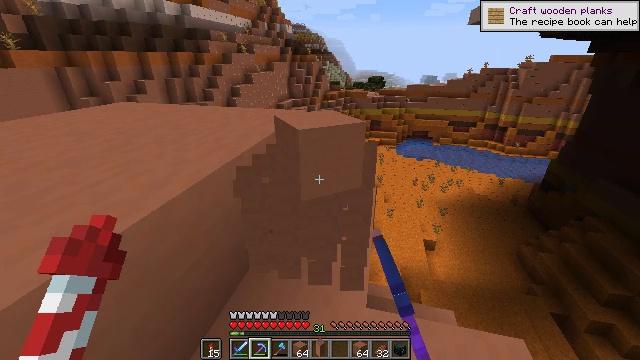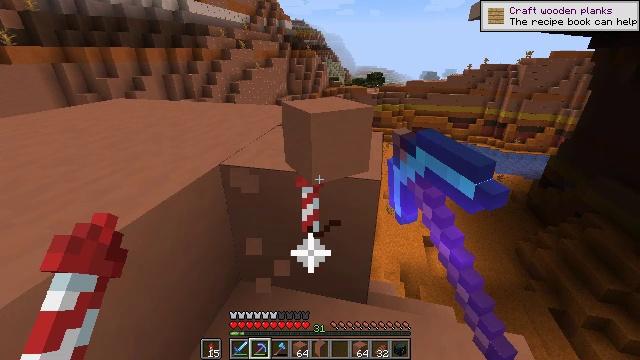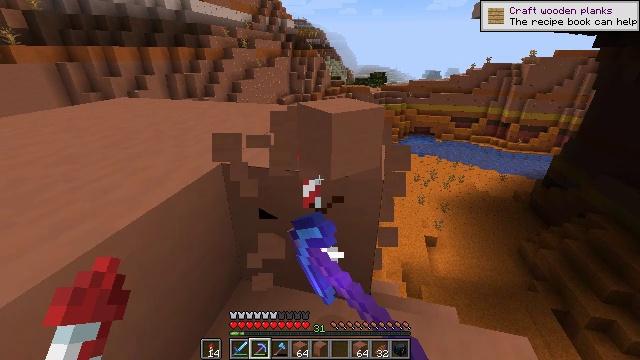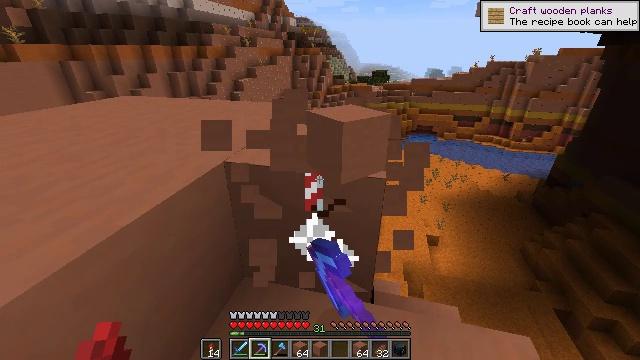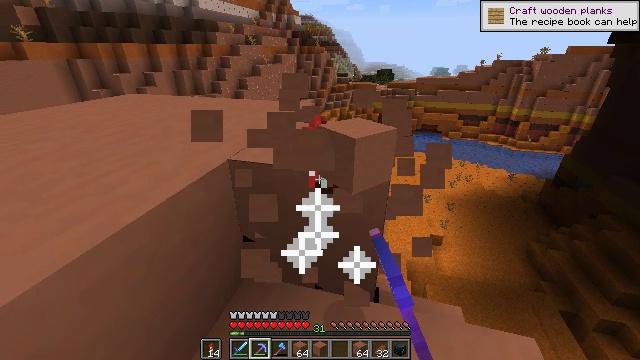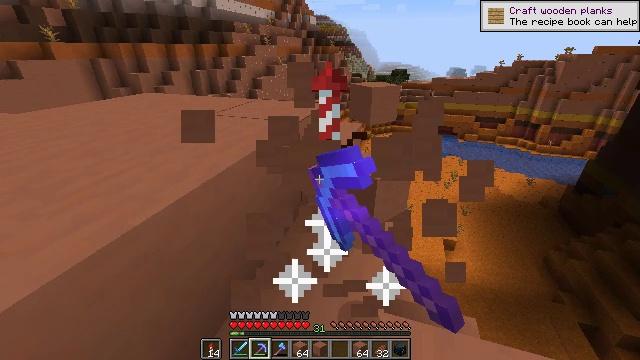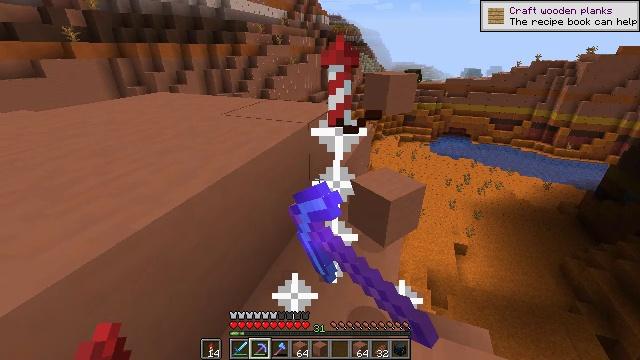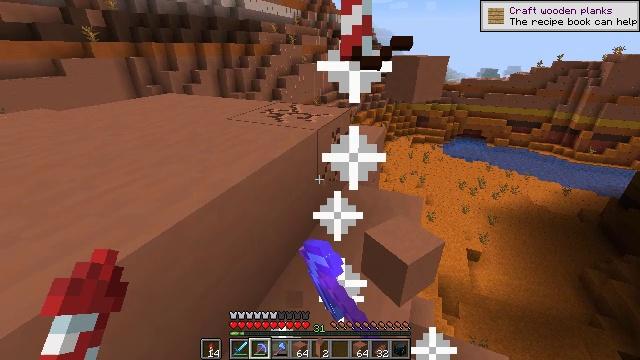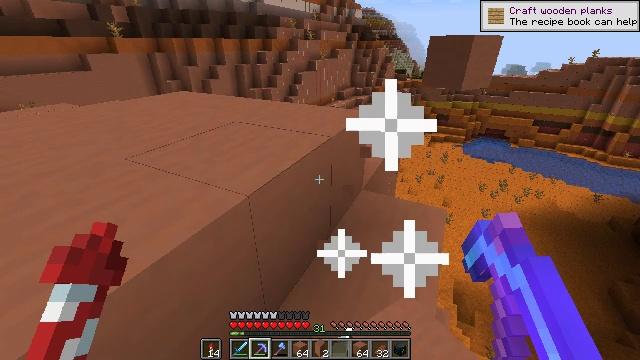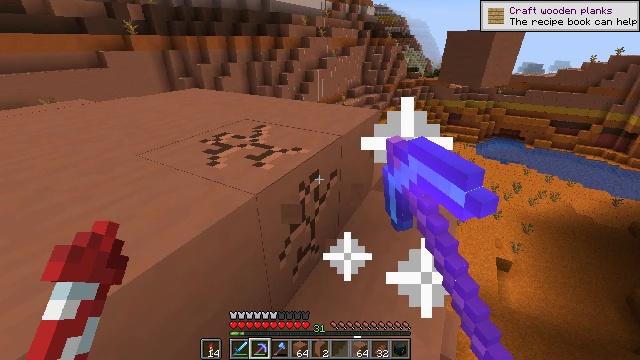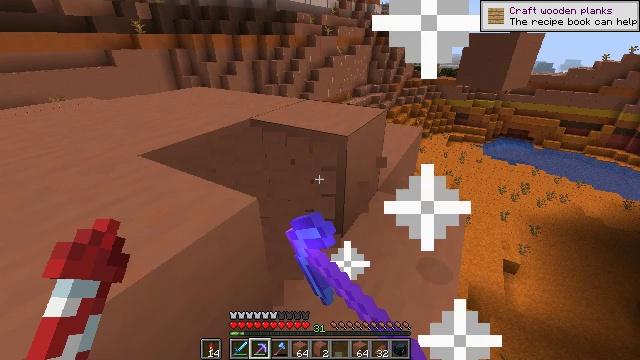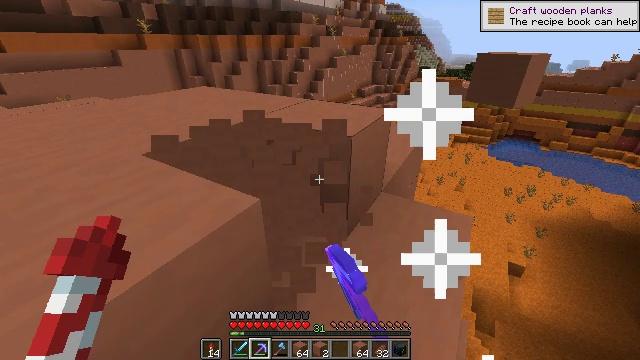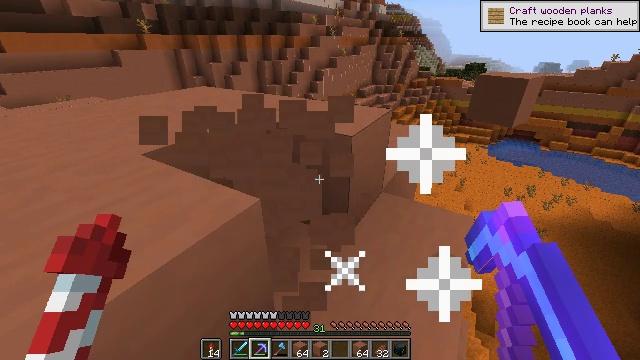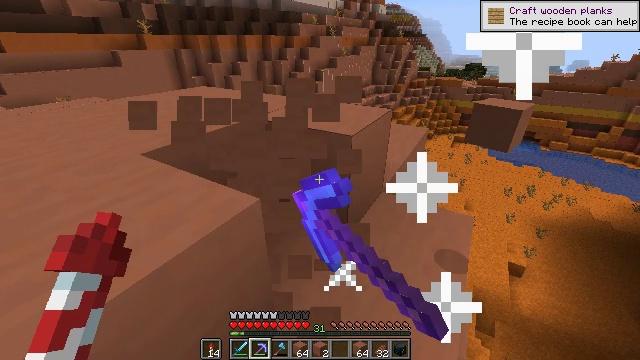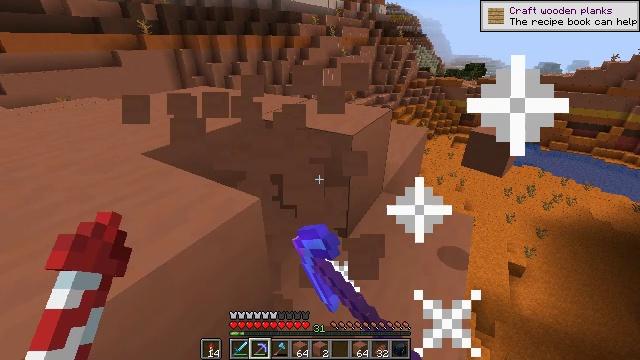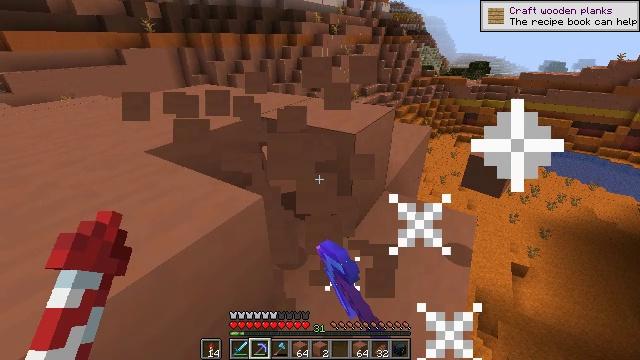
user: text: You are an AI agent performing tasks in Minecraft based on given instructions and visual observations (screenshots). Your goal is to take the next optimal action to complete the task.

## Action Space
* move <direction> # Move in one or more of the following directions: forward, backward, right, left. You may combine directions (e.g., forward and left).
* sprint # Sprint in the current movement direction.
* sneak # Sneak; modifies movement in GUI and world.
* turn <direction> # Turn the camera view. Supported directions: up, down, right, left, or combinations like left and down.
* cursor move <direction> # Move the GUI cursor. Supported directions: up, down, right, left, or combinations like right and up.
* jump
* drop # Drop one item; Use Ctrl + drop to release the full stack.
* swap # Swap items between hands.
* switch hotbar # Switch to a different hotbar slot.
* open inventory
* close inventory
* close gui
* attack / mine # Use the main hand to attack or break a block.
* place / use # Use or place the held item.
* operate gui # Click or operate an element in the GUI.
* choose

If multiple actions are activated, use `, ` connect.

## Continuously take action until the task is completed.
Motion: motion action
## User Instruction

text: Break terracotta to collect it.
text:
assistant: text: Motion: attack / mine
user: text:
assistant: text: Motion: attack / mine
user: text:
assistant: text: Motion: attack / mine
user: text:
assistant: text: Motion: attack / mine
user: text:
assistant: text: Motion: move forward, turn left, attack / mine
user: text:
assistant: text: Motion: move forward, turn left, attack / mine
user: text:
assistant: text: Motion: move forward, turn left, attack / mine
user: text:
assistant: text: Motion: turn left, attack / mine
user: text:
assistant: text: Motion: turn left, attack / mine
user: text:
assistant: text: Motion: turn left, attack / mine
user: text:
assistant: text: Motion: attack / mine
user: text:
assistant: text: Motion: attack / mine
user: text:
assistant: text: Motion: attack / mine
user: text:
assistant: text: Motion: attack / mine
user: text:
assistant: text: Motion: attack / mine
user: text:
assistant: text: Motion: attack / mine
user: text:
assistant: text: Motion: attack / mine
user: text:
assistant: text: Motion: move right, attack / mine
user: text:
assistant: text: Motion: move forward and move right, attack / mine
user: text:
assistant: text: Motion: move forward and move right, attack / mine
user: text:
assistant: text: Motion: move forward and move right, attack / mine
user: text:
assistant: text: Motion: move forward and move right, turn left, attack / mine
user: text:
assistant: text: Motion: move forward, turn left, attack / mine
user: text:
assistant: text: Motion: turn left, attack / mine
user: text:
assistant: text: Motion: open inventory
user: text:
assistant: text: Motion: open inventory
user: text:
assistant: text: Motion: cursor move right, open inventory
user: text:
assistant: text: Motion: cursor move right
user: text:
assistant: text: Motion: cursor move right
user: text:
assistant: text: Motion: sneak